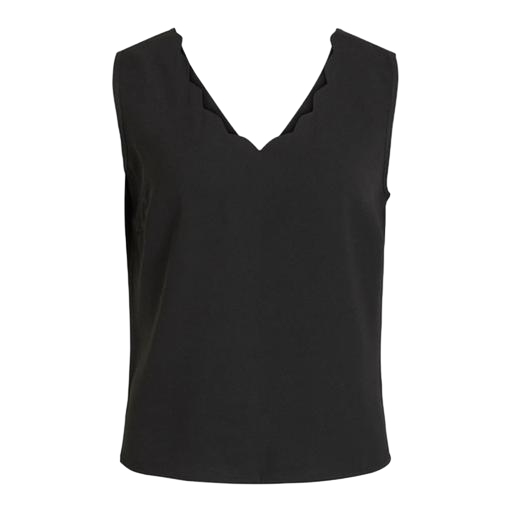
black v-neck top only macy, black valencia tank top, black realm scallop top, white background